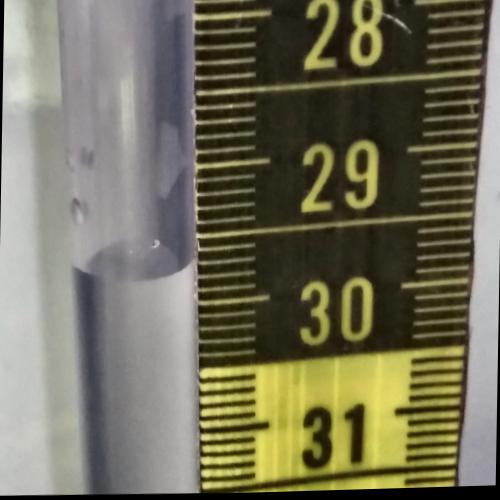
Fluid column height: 29.7 cm